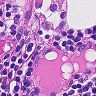
Metastatic tissue present: no